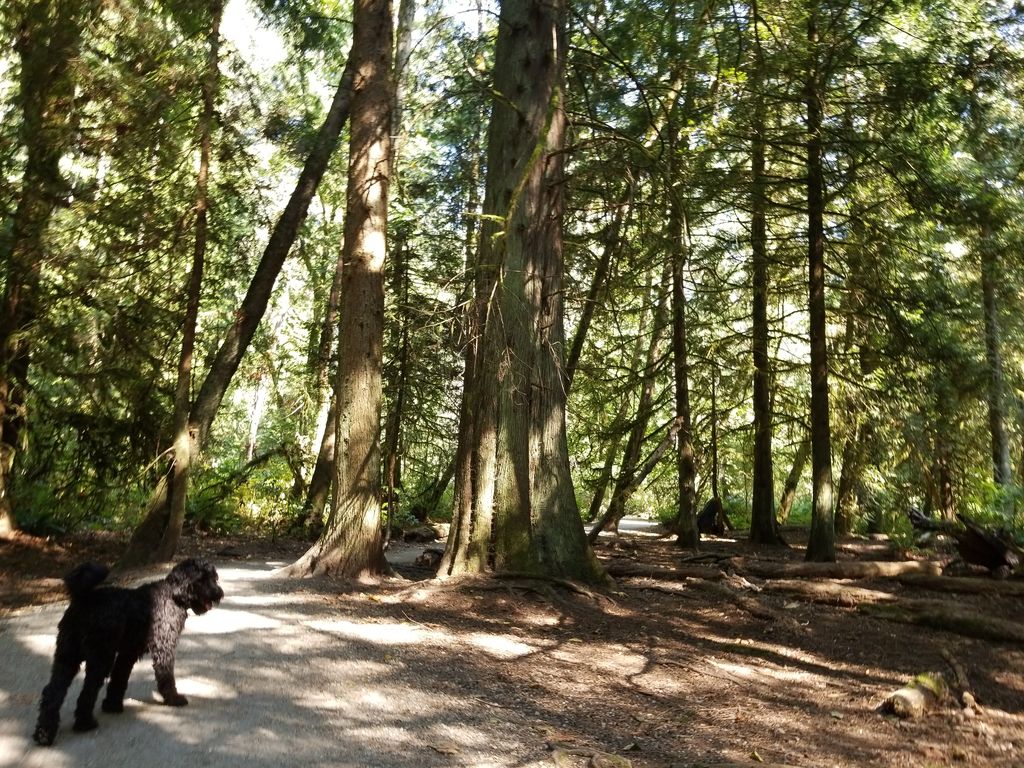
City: vancouver